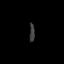
Tissue: skin
Cell type: Others
Senescence score: 0.6754
Nuclear area (px): 95
Mean DAPI intensity: 57.537